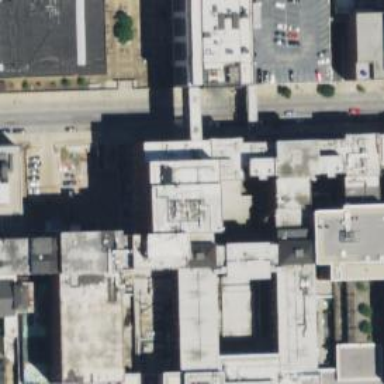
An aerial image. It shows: Hospital building.